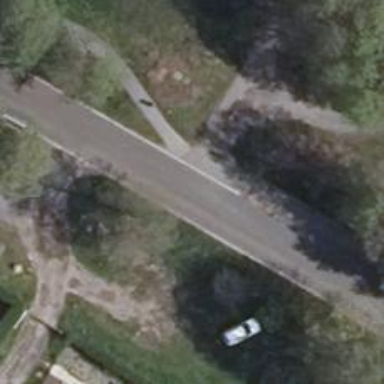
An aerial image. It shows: Asphalt road classified as tertiary.